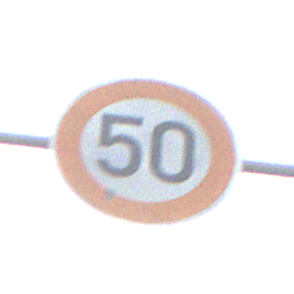
Verkehrszeichen: Geschwindigkeit50
Umgebung: Outdoor, Nature
Tageszeit: MorningAfternoon
Wetter: PartlyCloudy
Licht: Natural
Jahreszeit: NotSpecified
Kontrast: HighContrast